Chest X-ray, PA view. Patient: 69 years old, sex M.
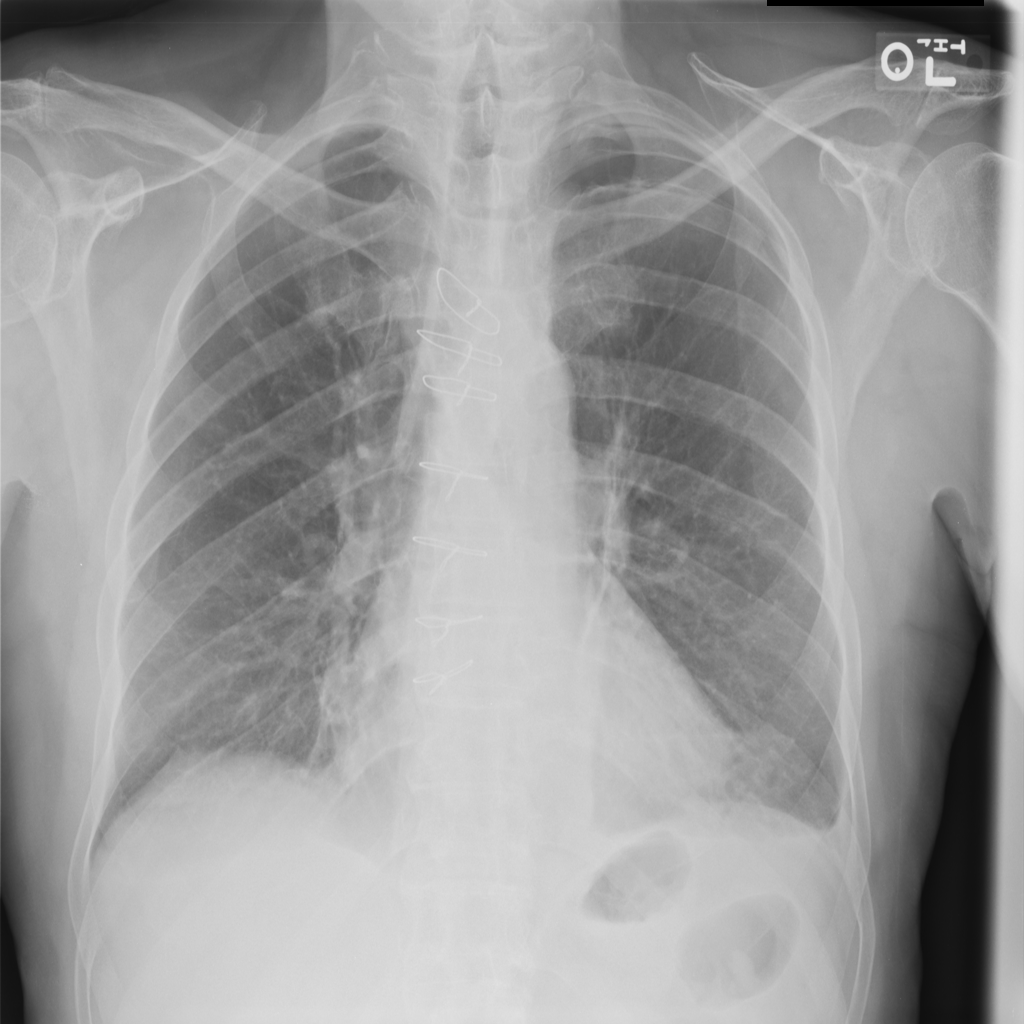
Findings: Pneumothorax